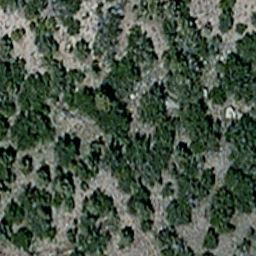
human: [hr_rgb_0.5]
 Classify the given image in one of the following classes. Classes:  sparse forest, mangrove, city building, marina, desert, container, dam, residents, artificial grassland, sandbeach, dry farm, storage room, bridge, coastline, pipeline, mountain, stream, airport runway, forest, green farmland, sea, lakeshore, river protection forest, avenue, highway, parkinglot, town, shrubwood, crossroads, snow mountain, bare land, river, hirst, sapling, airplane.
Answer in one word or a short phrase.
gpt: sparse forest